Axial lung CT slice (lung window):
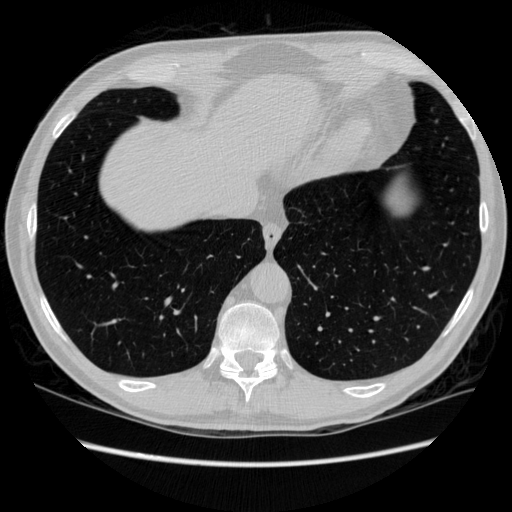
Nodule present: no